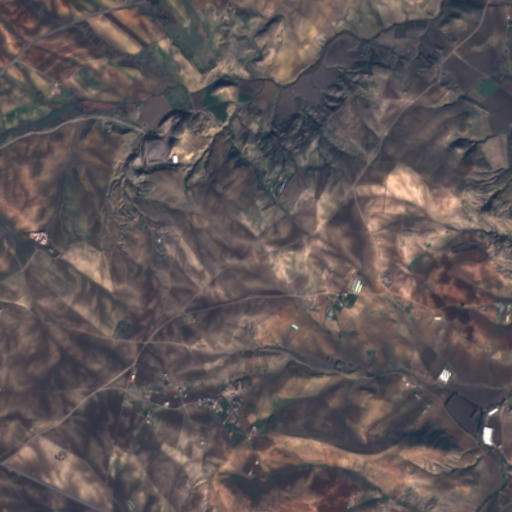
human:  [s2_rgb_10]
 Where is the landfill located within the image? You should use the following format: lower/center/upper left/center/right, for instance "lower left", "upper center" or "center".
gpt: The landfill is located in the upper left of the image.
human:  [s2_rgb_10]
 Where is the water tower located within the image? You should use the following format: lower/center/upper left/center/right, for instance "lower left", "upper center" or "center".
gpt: The water tower is located in the lower center of the image.
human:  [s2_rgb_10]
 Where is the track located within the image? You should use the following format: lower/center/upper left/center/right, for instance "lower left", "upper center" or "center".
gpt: There is no track in the image.